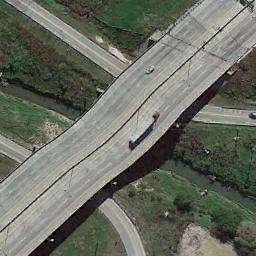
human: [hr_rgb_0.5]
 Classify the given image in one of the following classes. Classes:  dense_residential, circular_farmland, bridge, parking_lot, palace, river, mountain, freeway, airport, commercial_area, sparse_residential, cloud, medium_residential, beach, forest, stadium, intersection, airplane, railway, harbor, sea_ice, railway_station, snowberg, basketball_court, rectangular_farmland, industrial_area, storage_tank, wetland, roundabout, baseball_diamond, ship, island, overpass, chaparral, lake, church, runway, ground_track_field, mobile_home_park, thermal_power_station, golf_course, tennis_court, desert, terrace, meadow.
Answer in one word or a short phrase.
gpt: overpass